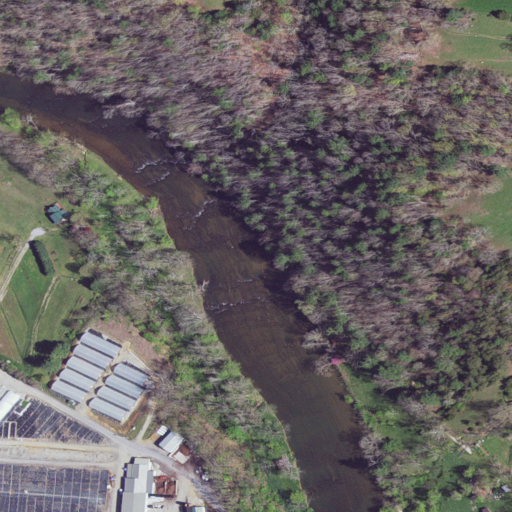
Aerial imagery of bar in Virginia named Broad Shoals containing mixed forest, deciduous forest, pasture, open water, high intensity development, medium intensity development, open development, and low intensity development